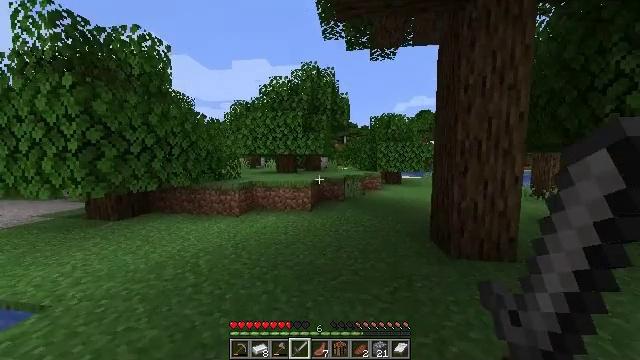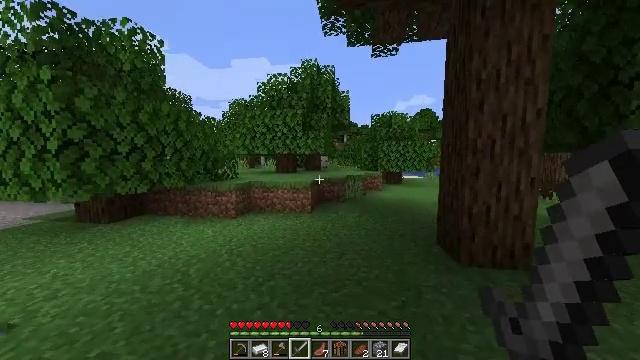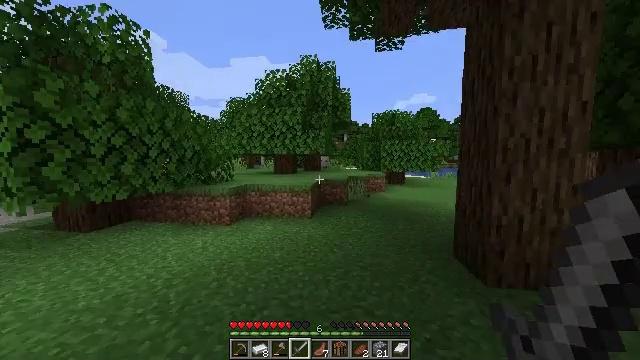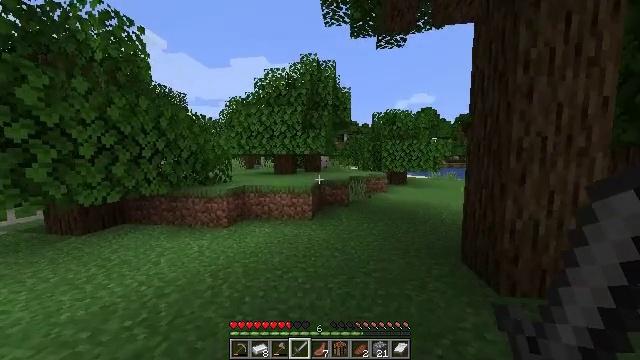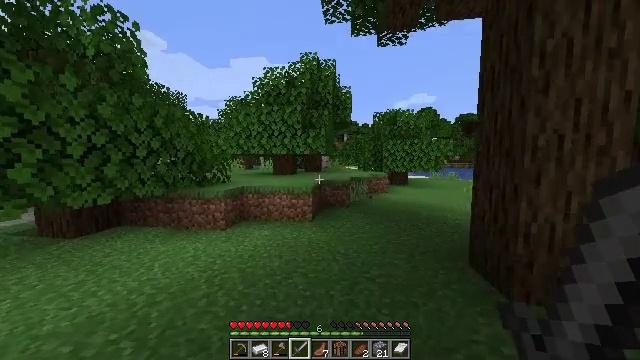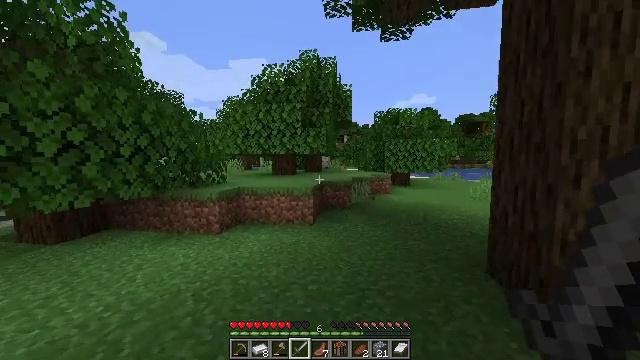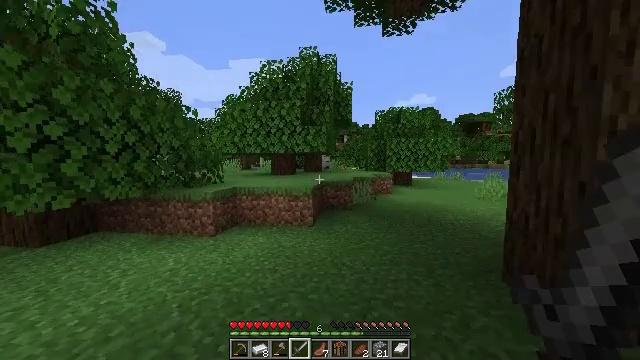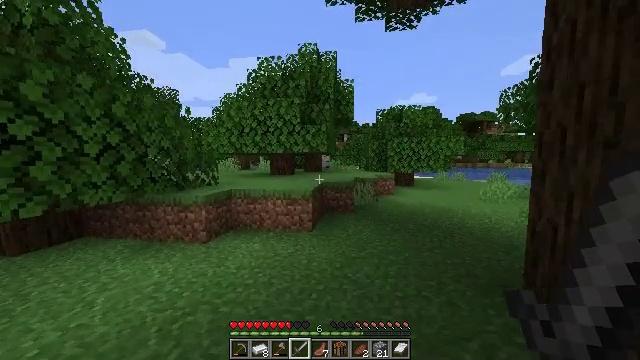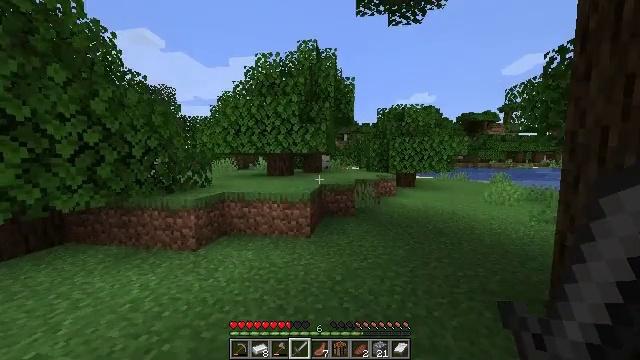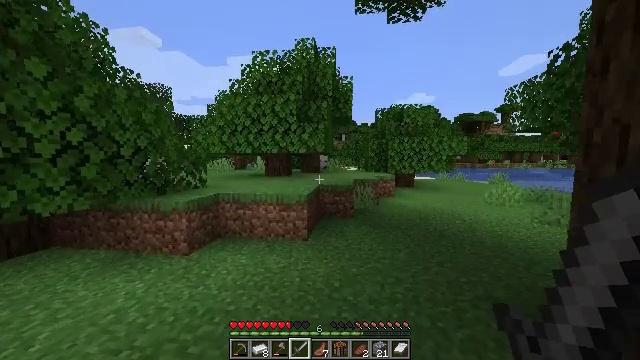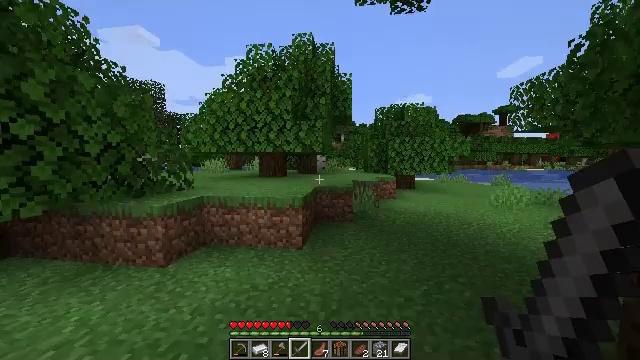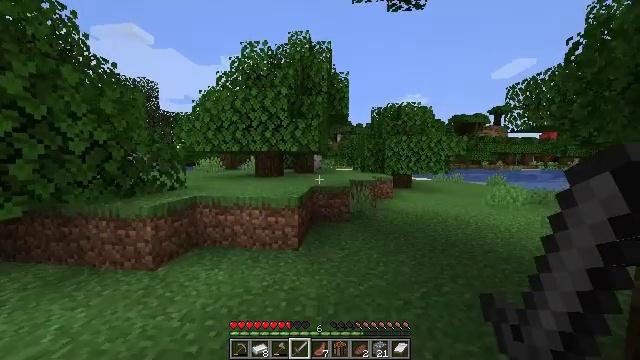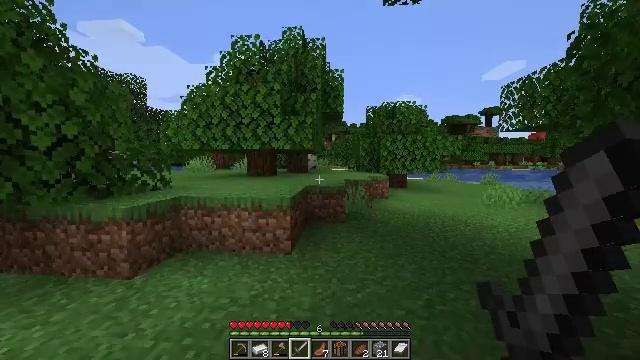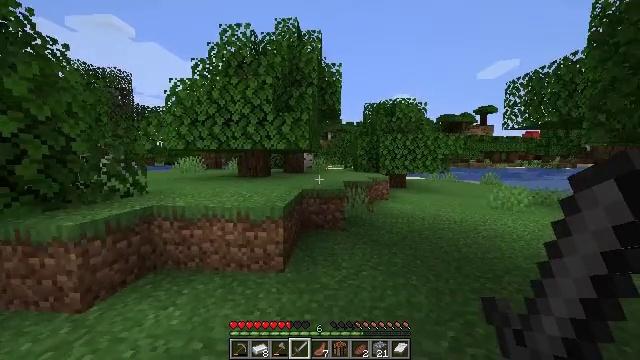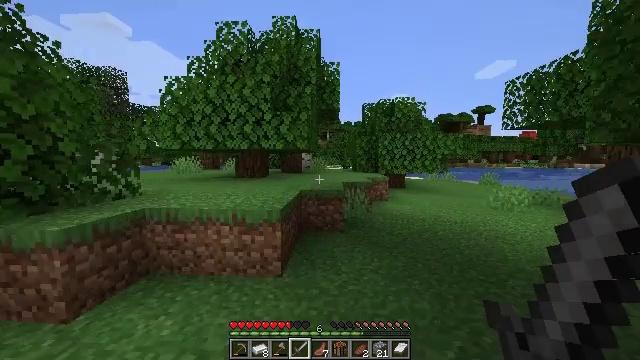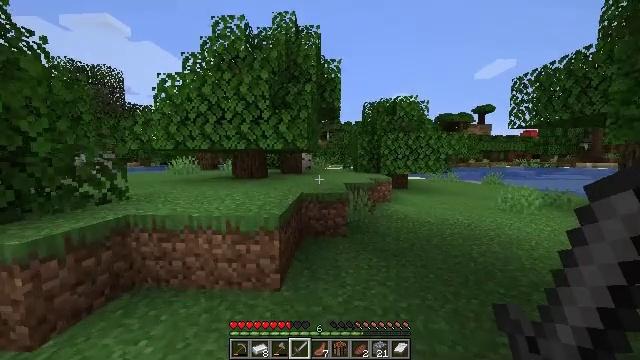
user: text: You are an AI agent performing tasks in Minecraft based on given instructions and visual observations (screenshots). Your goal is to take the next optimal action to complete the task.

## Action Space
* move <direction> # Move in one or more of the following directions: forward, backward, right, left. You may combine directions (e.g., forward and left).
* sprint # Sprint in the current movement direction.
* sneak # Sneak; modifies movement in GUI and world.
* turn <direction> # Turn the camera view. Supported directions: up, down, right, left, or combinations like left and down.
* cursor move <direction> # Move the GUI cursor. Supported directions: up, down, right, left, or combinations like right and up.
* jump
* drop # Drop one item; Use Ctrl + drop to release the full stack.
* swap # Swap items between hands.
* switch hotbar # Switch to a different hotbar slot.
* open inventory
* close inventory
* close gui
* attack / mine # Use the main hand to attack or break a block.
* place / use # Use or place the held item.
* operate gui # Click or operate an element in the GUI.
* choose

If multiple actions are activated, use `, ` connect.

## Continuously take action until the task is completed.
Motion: motion action
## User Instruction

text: Gather oak leaves by attacking.
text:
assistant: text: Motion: move forward, sprint
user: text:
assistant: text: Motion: move forward, sprint
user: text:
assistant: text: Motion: move forward, sprint
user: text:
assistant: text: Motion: move forward, sprint
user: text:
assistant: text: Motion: move forward, sprint
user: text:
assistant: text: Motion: move forward, sprint
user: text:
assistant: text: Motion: move forward, sprint
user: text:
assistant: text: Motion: move forward, sprint
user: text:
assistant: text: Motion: move forward, sprint
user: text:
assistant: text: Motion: move forward, sprint
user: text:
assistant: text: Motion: move forward, sprint
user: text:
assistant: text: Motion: move forward, sprint, turn right
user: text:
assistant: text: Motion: move forward, sprint, turn right
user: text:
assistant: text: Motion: move forward, sprint
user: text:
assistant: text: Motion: move forward, sprint
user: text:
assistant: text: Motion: move forward, sprint
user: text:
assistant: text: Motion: move forward, sprint
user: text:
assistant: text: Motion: move forward, sprint
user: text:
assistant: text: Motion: move forward, sprint
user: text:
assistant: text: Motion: move forward, sprint
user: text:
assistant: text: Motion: move forward, sprint
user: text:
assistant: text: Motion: move forward, sprint, jump
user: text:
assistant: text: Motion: move forward, sprint, turn left, jump
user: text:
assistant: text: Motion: move forward, sprint, turn left, jump
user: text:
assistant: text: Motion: move forward, sprint, turn left, jump
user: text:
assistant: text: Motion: move forward, sprint, turn left, jump
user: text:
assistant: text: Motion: move forward, sprint, turn left
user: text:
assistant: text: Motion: move forward, sprint, turn left
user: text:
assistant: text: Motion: move forward, sprint, turn left
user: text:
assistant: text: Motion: move forward, sprint